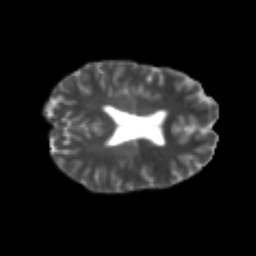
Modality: T2w
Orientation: axial
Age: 24
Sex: female
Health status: healthy
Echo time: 0.074 s